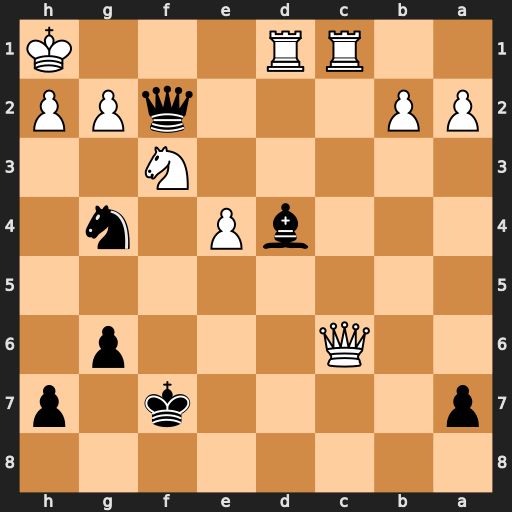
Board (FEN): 8/p4k1p/2Q3p1/8/3bP1n1/5N2/PP3qPP/2RR3K
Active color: b
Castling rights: -
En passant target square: -
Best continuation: Qg1+ Nxg1 Nf2#